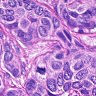
Metastatic tissue present: yes